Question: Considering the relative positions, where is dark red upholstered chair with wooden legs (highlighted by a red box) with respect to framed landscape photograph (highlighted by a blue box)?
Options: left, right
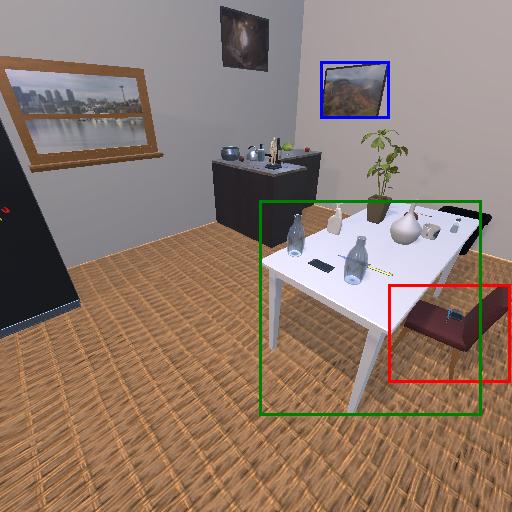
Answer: left